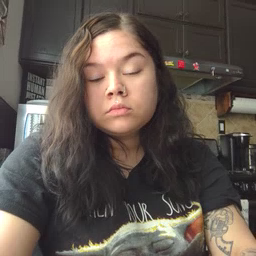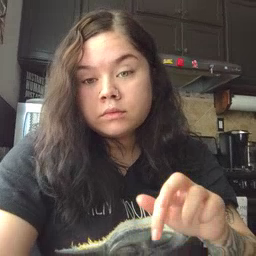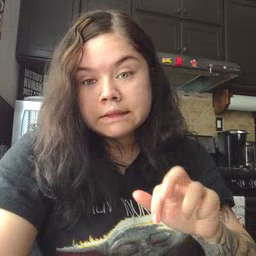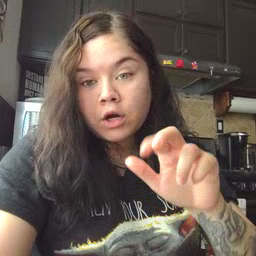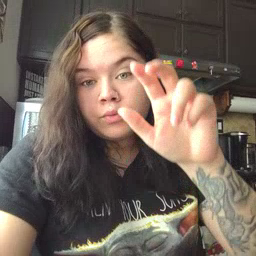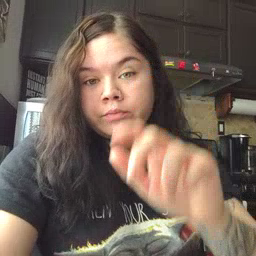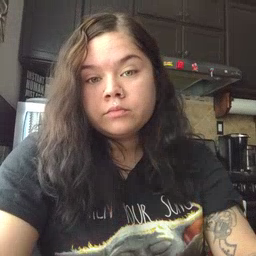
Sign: stairs